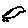
Label: bird